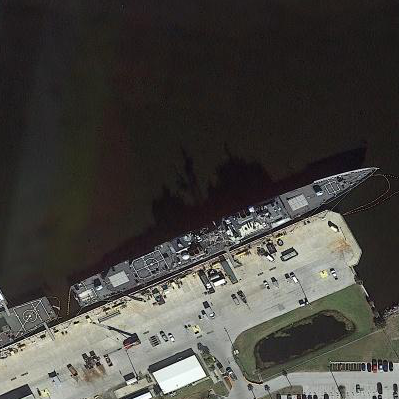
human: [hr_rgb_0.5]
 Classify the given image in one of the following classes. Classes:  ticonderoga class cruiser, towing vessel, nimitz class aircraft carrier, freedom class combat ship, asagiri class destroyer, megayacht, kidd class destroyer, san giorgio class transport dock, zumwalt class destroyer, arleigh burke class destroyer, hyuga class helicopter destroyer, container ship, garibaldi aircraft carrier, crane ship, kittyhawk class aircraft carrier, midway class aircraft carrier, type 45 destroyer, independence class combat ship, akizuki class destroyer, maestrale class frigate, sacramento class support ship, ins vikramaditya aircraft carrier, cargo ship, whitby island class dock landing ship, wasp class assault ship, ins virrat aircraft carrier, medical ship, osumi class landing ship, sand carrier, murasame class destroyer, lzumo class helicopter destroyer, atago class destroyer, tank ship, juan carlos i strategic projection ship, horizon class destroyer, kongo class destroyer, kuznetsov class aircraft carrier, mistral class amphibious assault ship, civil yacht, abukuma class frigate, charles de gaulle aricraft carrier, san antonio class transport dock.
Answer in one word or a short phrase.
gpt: Ticonderoga class cruiser